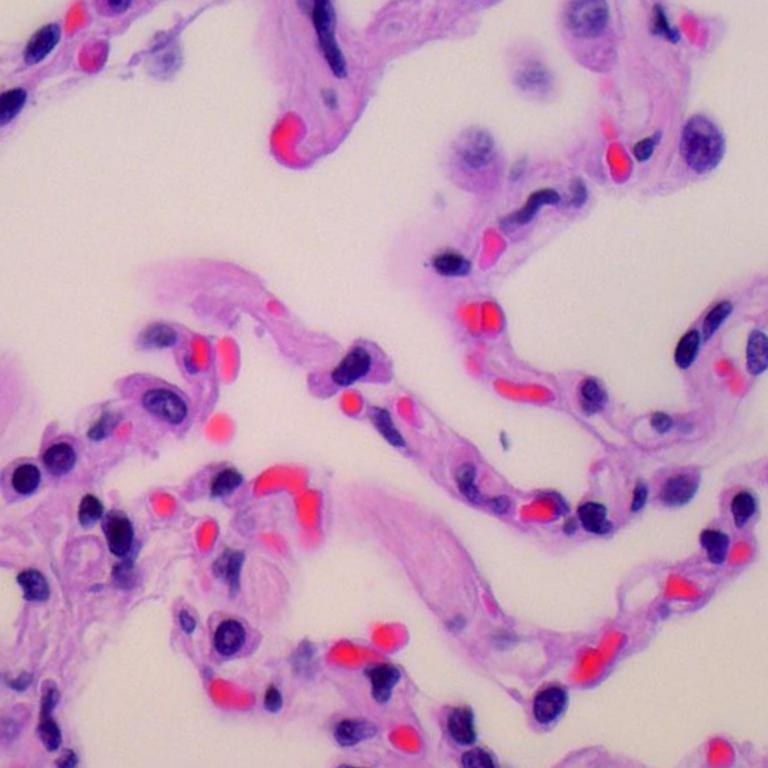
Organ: lung
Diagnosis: benign